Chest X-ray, PA view. Patient: 46 years old, sex M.
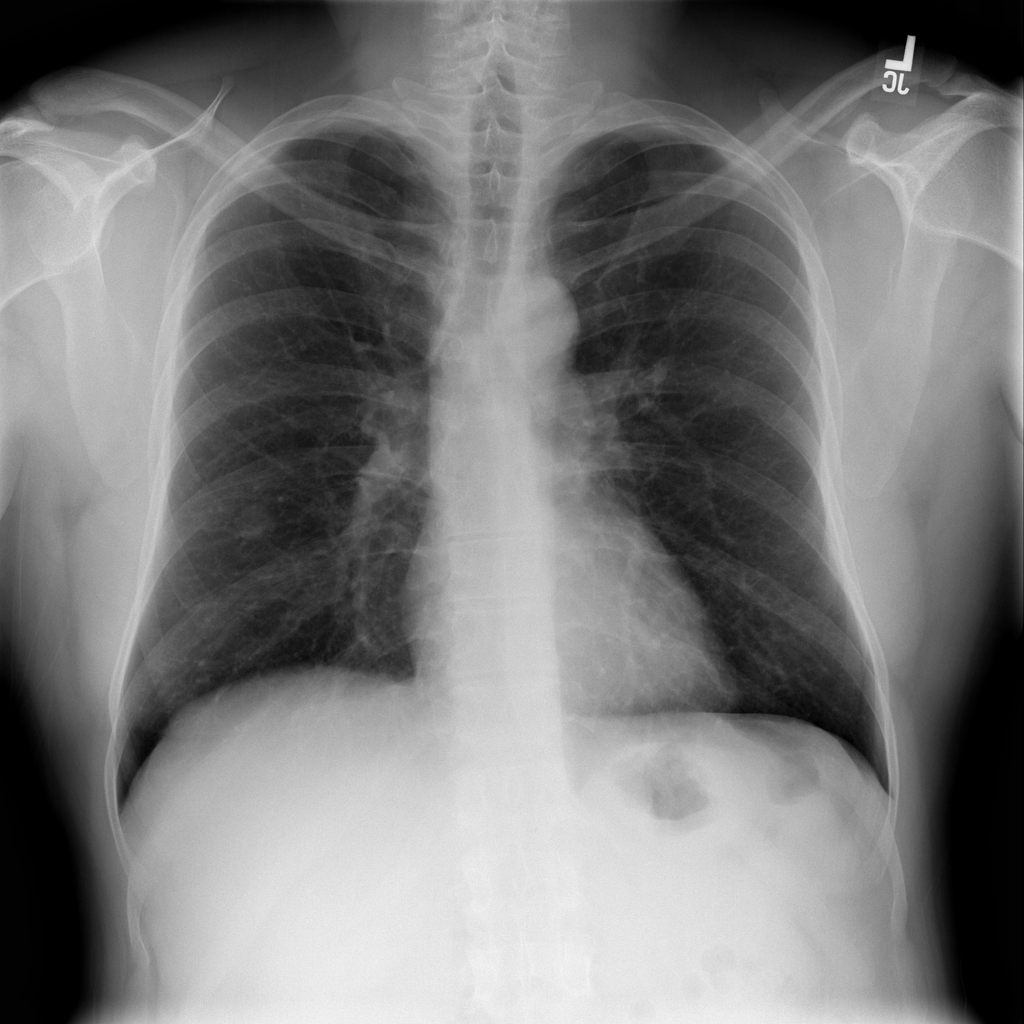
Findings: Nodule